Question: I got warn message
'''
Could not get package info. Failed to connect to https://packagist.org/packages/list.json: java.lang.RuntimeException: Could not generate DH keypair Please check your internet connection.
'''
when opening Composer Dependency on WebStorm.. after a bit search, some say maybe it's caused by java SDK. But the problem persist even after I update Java to the latest version java 8u45.

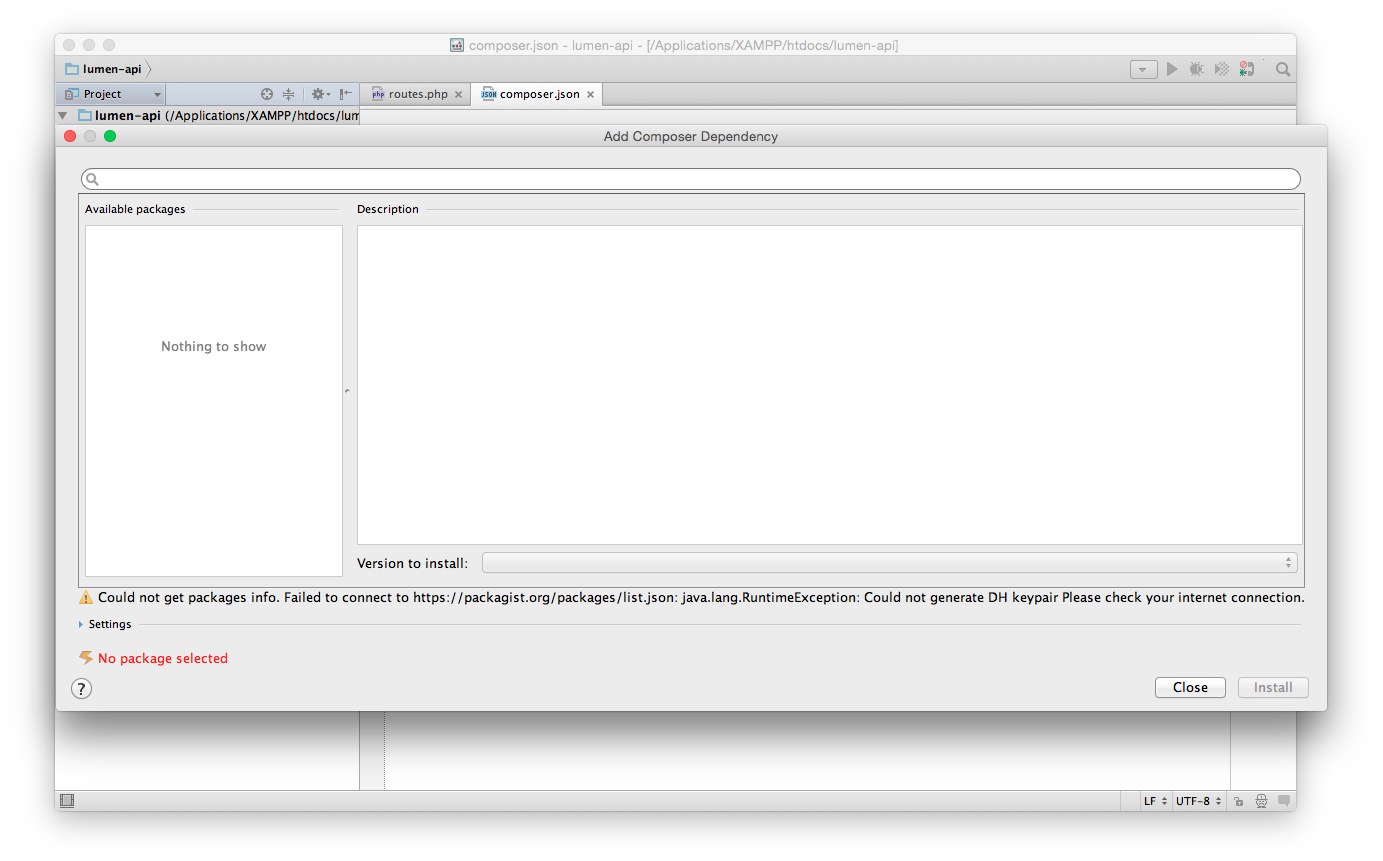
Answer: /Applications/PhpStorm.app/Contents/Info.plist
'<key>JVMVersion</key> <string>1.6*</string>'
change|
'<key>JVMVersion</key> <string>1.8*</string>'